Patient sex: M
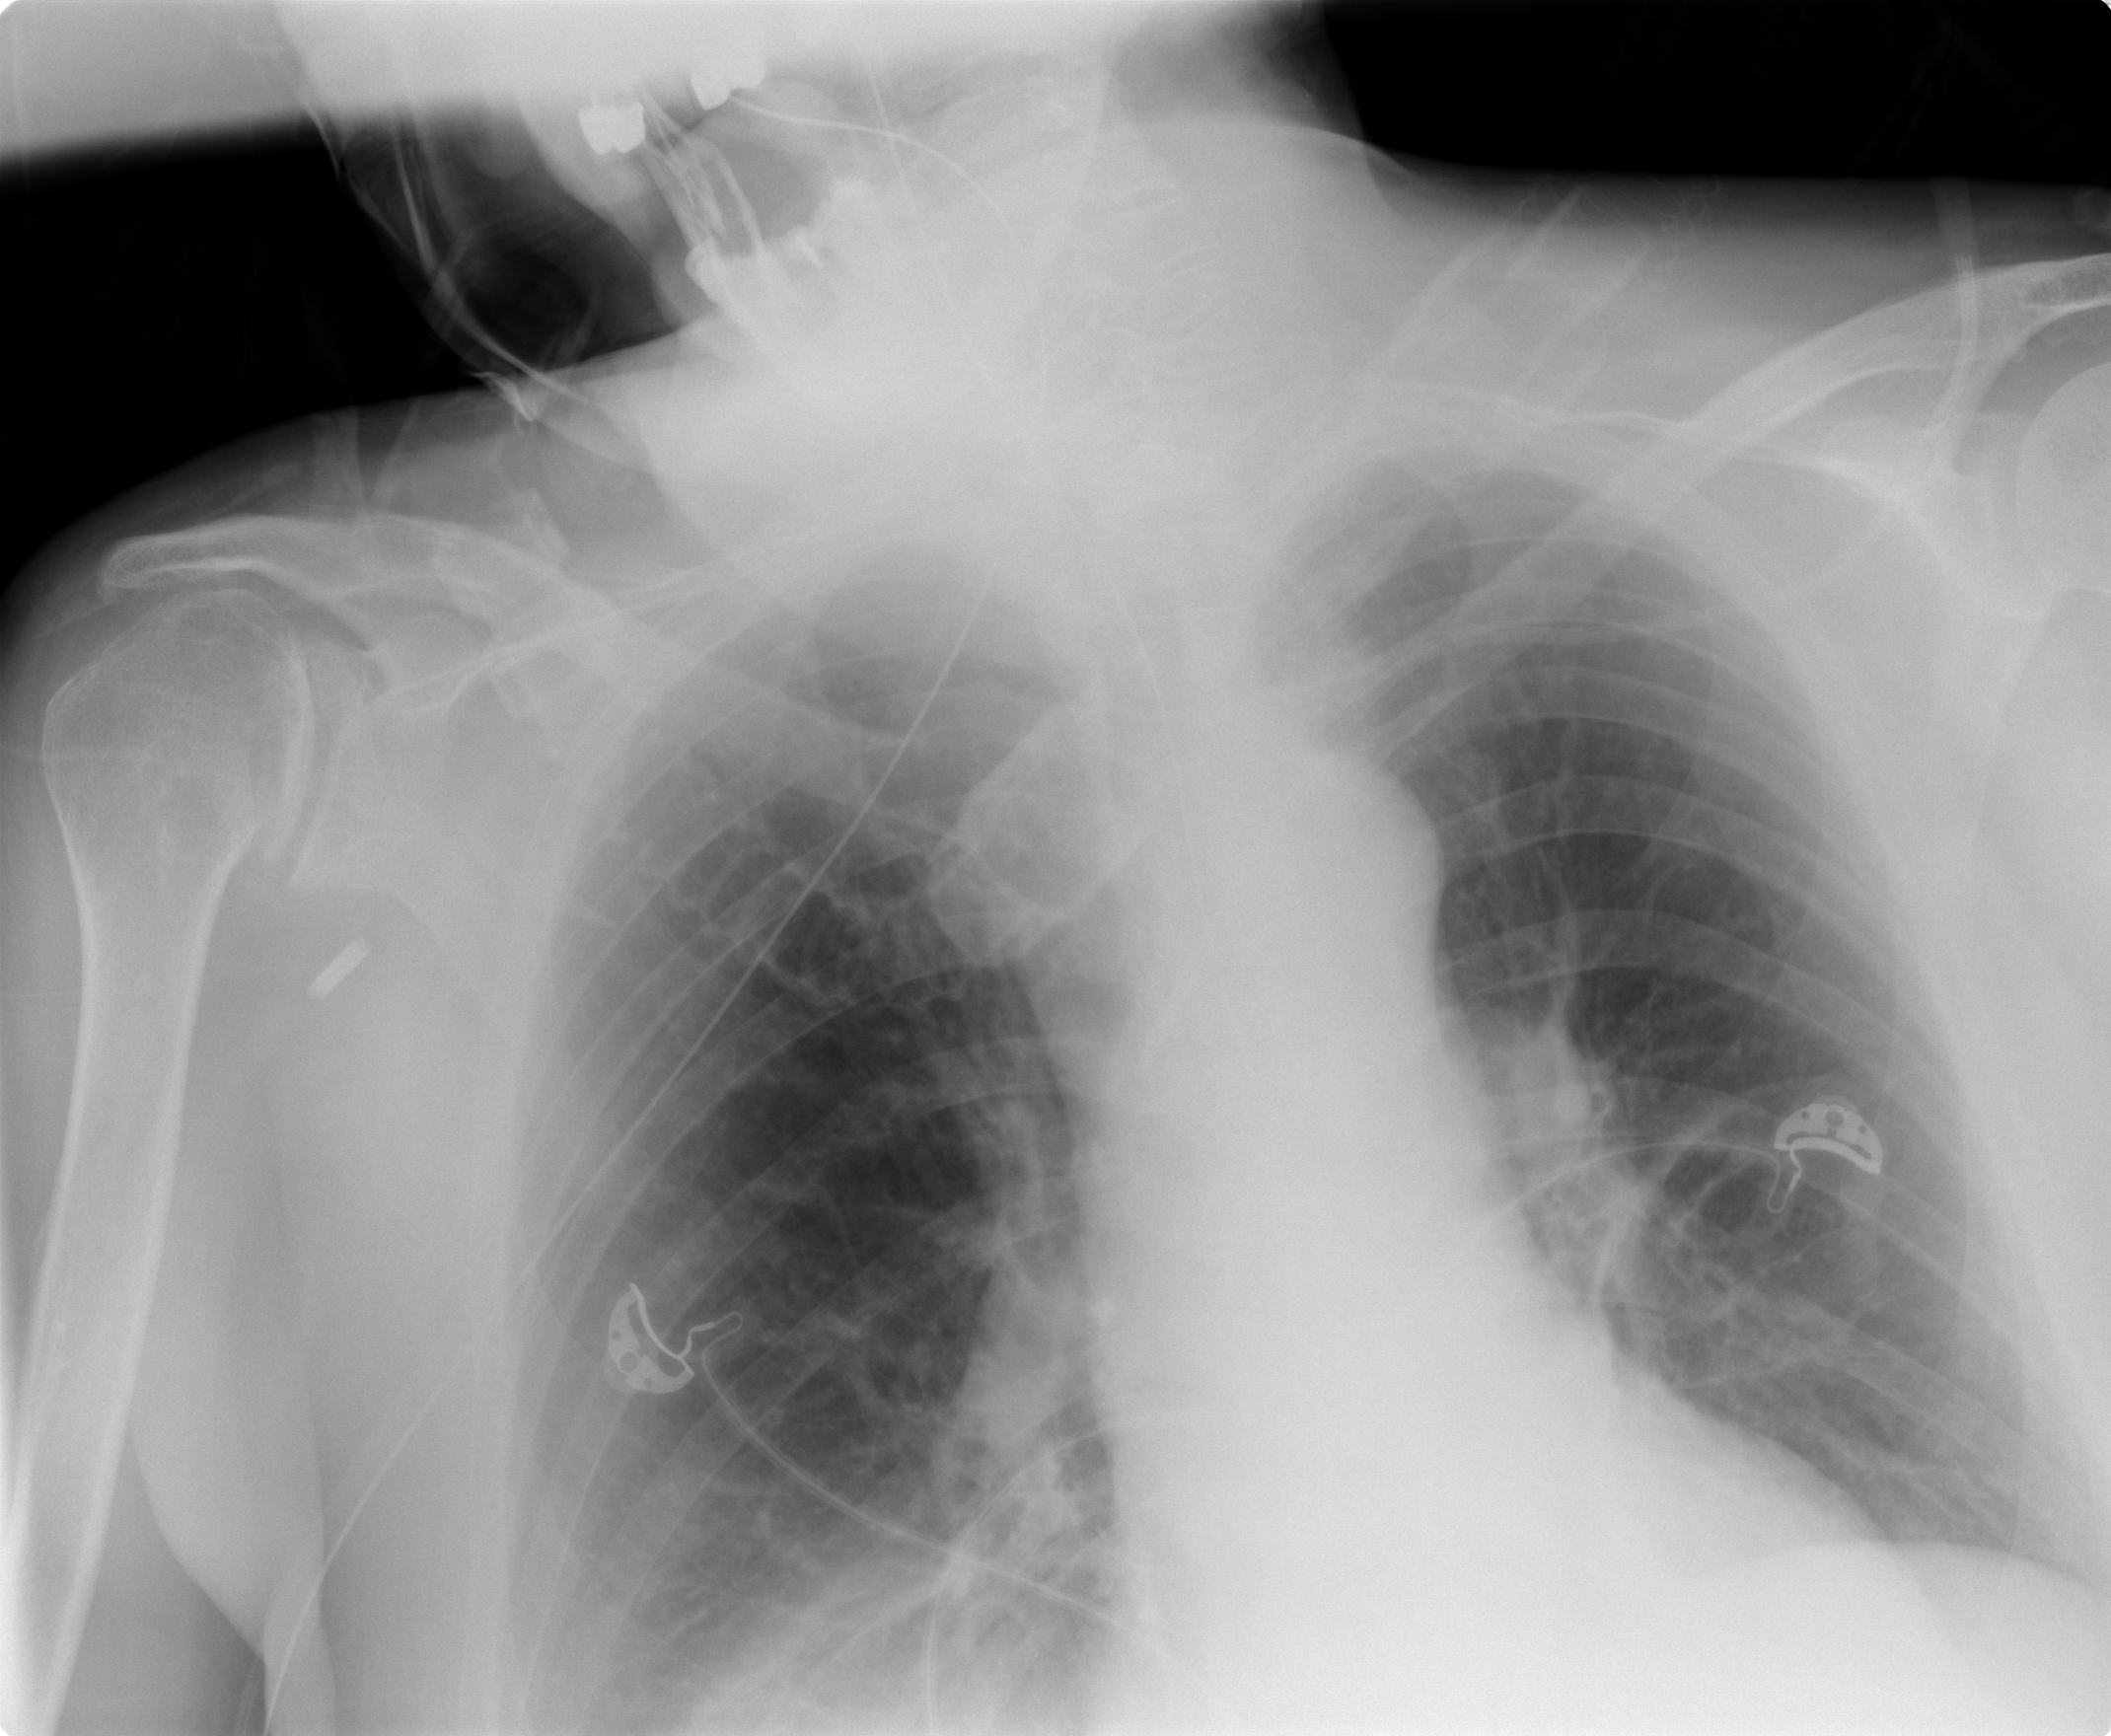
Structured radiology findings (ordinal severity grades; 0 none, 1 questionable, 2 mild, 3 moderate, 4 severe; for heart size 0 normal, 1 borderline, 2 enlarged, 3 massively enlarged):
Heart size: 0
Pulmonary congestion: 1
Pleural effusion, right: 0
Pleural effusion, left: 0
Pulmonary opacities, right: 0
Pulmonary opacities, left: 0
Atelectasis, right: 1
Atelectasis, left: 0